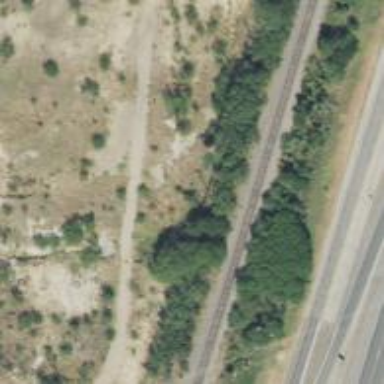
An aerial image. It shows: Railway track.